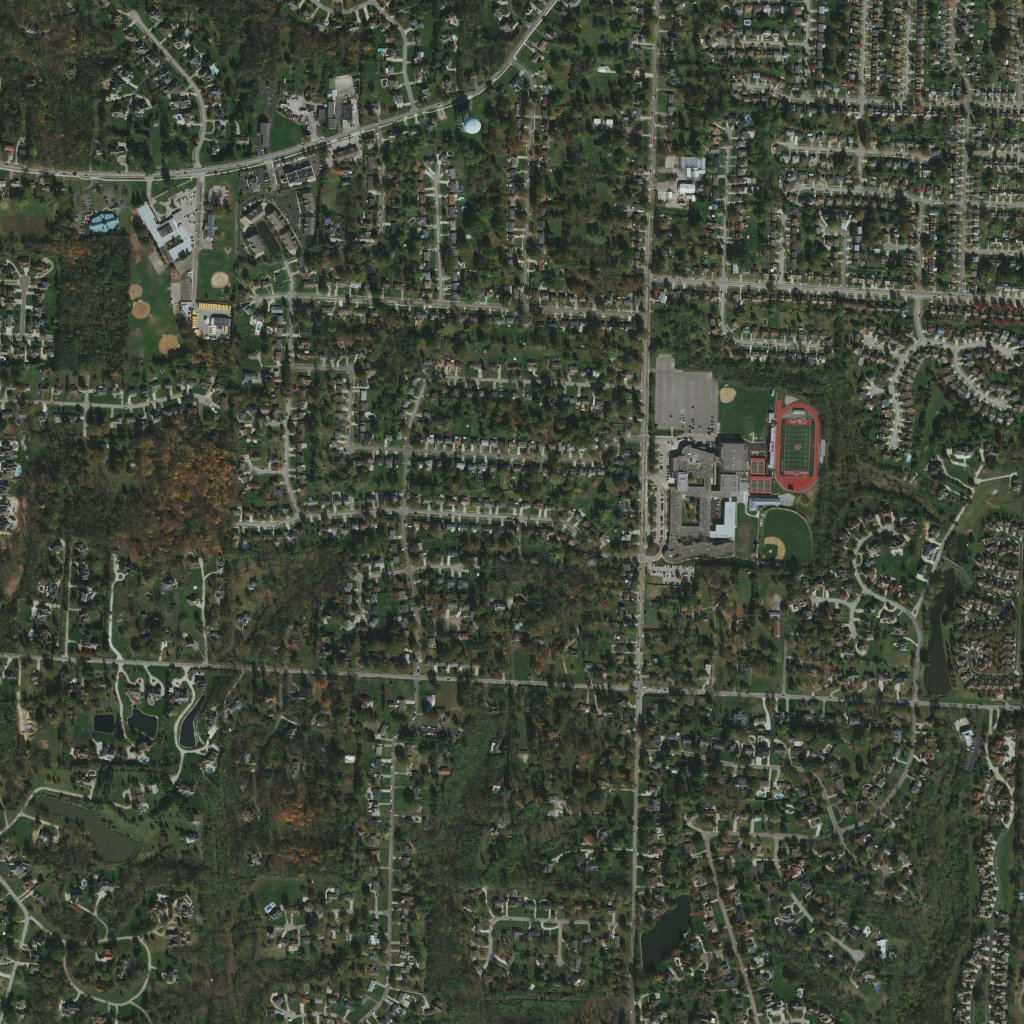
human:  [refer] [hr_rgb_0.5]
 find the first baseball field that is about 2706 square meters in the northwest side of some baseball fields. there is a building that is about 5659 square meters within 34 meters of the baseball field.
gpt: <box>[[12, 26, 15, 29, 0]]</box>

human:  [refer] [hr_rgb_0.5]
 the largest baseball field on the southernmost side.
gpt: <box>[[74, 49, 79, 54, 0]]</box>